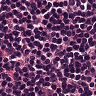
Metastatic tissue present: no